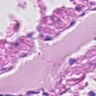
Metastatic tissue present: no